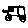
Label: car